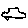
Label: car